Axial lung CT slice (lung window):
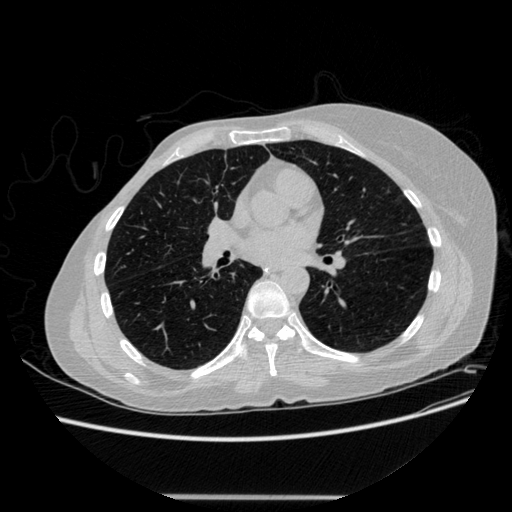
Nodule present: no